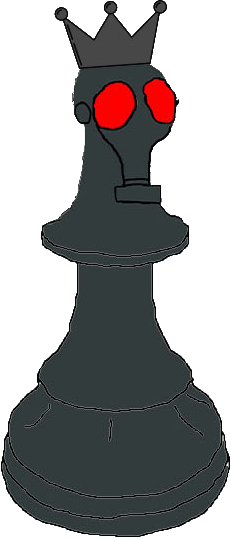
Label: 5_Objakt